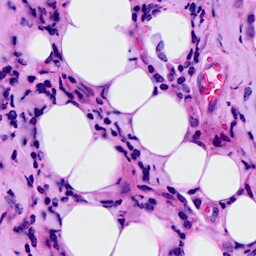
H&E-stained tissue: Breast